Field crop: maize
Growth stage: 2
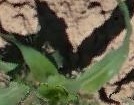
Species: maize